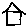
Label: house